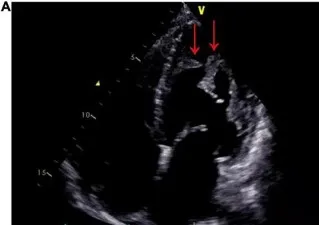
(A) On admission, echocardiography showed that the apex of the left ventricle was filled with a thrombotic mass measuring 3.9 cm x 2.2 cm (arrows).
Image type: radiology (ultrasound)